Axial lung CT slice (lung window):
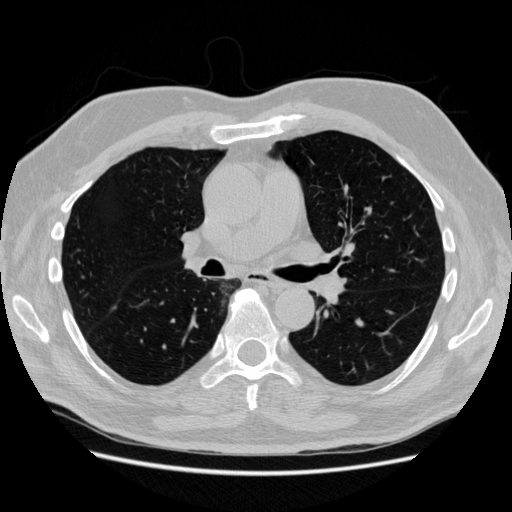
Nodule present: yes
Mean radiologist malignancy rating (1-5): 3.75